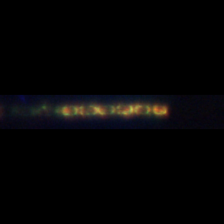
Taxon: Skeletonema
Group: Diatoms